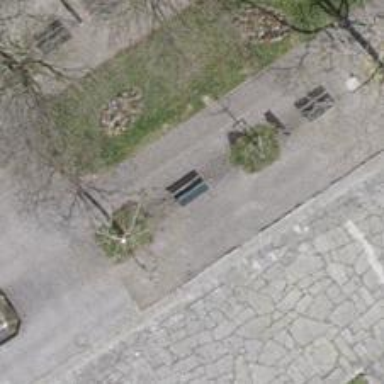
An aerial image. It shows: Bench.